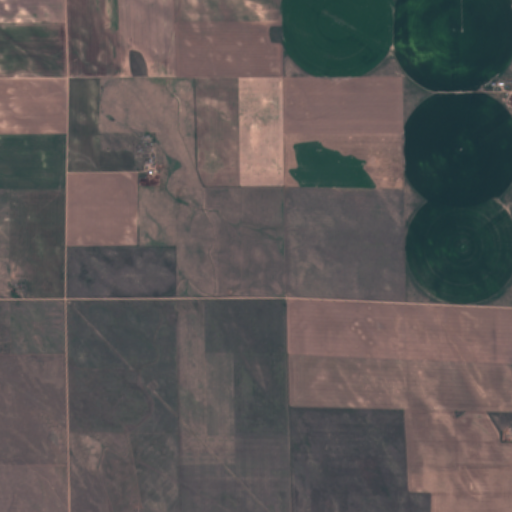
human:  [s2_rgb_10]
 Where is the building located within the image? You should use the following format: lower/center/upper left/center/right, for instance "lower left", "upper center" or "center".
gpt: The building is located in the upper left of the image.
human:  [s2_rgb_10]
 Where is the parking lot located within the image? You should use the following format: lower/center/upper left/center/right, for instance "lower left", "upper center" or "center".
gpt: There is no parking lot in the image.